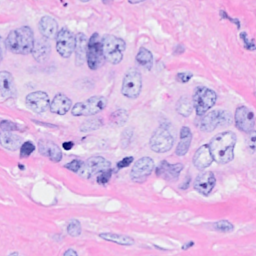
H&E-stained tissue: Breast